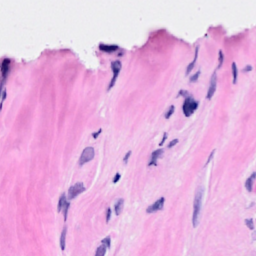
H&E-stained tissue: Breast